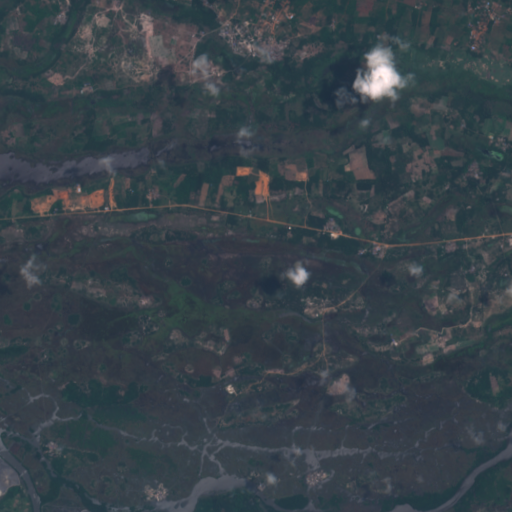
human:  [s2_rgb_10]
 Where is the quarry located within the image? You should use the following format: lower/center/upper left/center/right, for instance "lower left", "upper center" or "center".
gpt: The quarry is located in the upper left of the image.
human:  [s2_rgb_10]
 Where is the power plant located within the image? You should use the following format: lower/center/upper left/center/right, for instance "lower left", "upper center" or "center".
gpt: There is no power plant in the image.